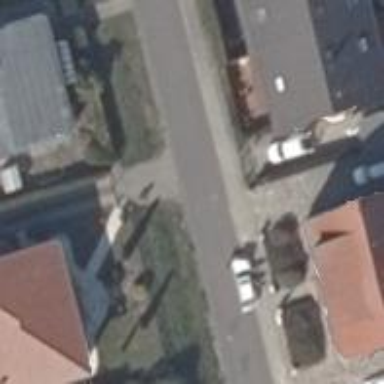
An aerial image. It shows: Residential road with asphalt surface.